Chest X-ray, PA view. Patient: 53 years old, sex F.
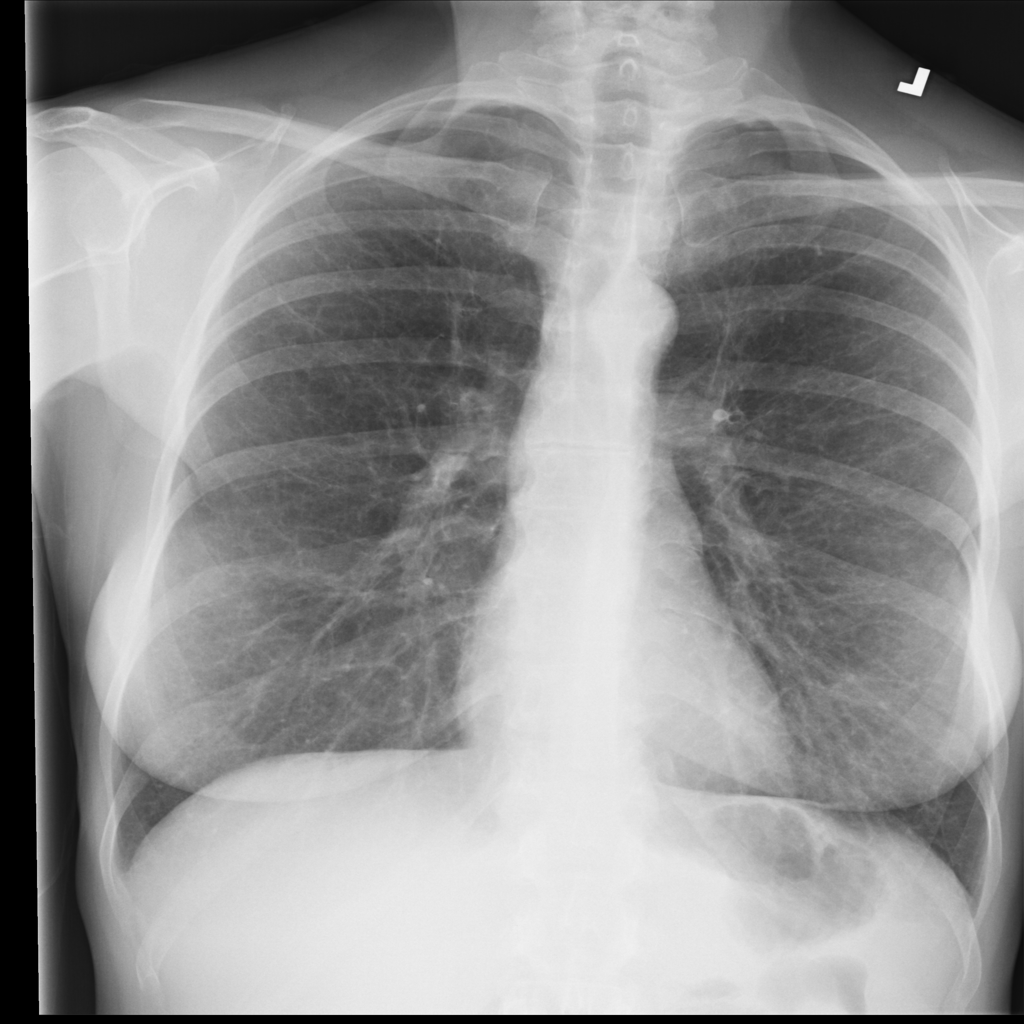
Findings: Fibrosis